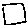
Label: square